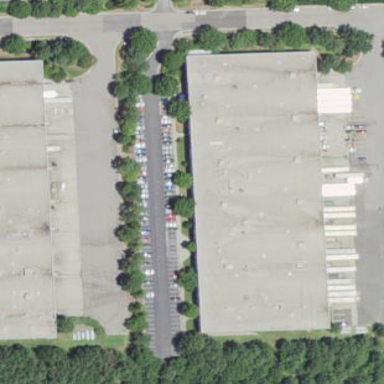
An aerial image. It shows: Commercial building.